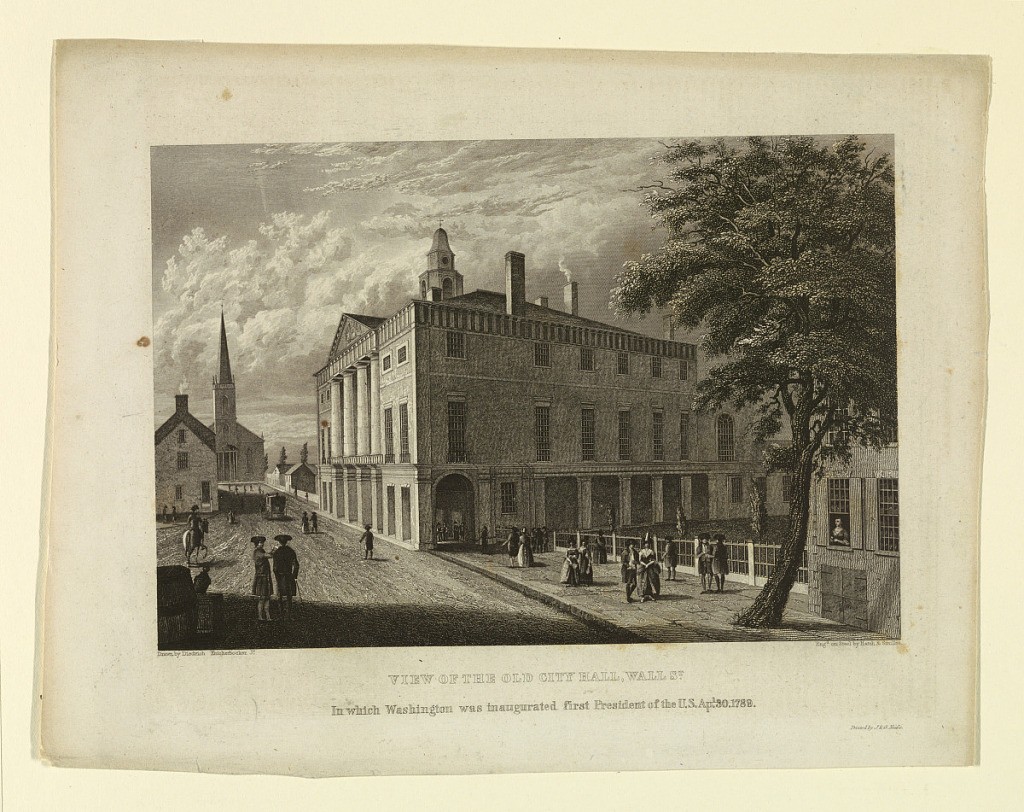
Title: View of the Old City Hall, Wall Street
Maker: Hatch and Smillie, New York, NY
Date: ca. 1830
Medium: Engraving in black ink on paper
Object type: Print
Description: Old City Hall, New York is seen in perspective, its entrance at left. Figures in foreground.